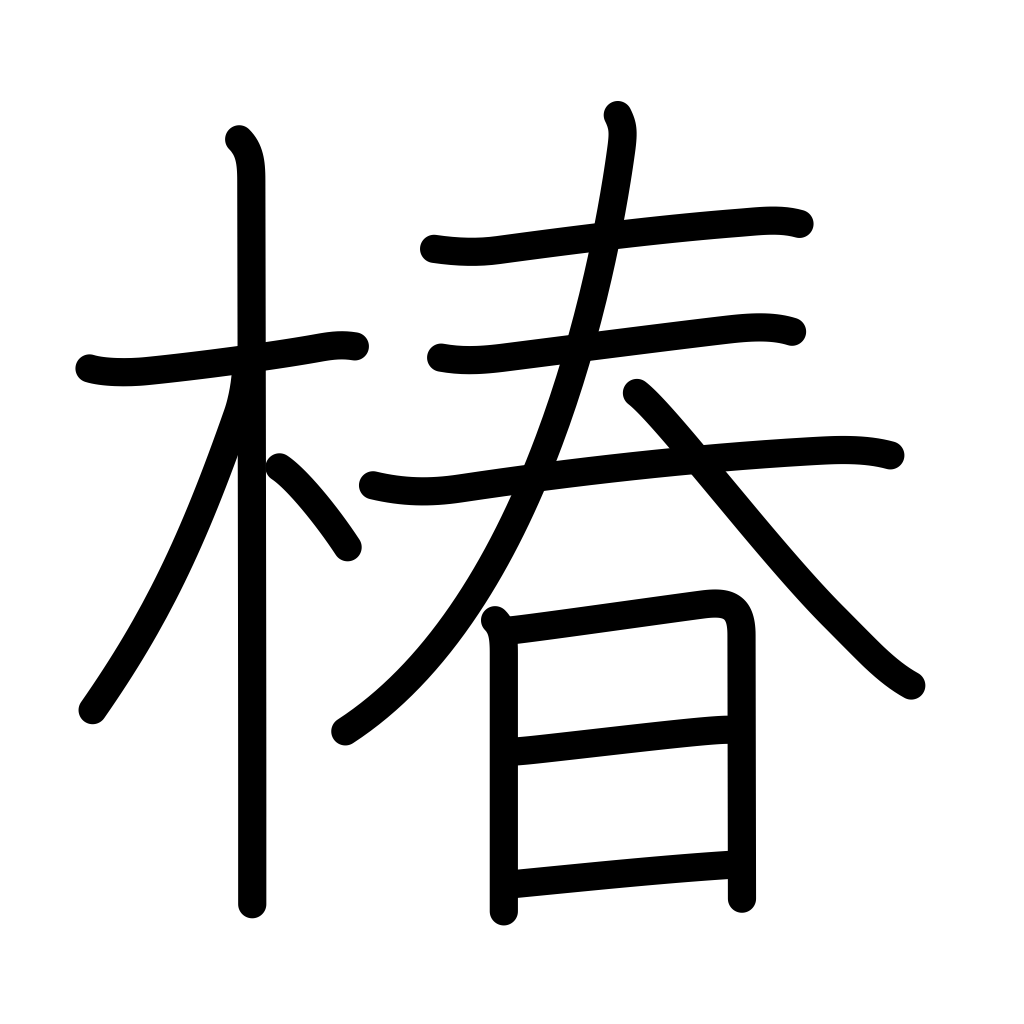
Meaning: camellia